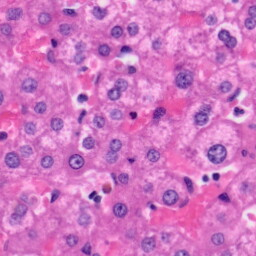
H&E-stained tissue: Liver